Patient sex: F
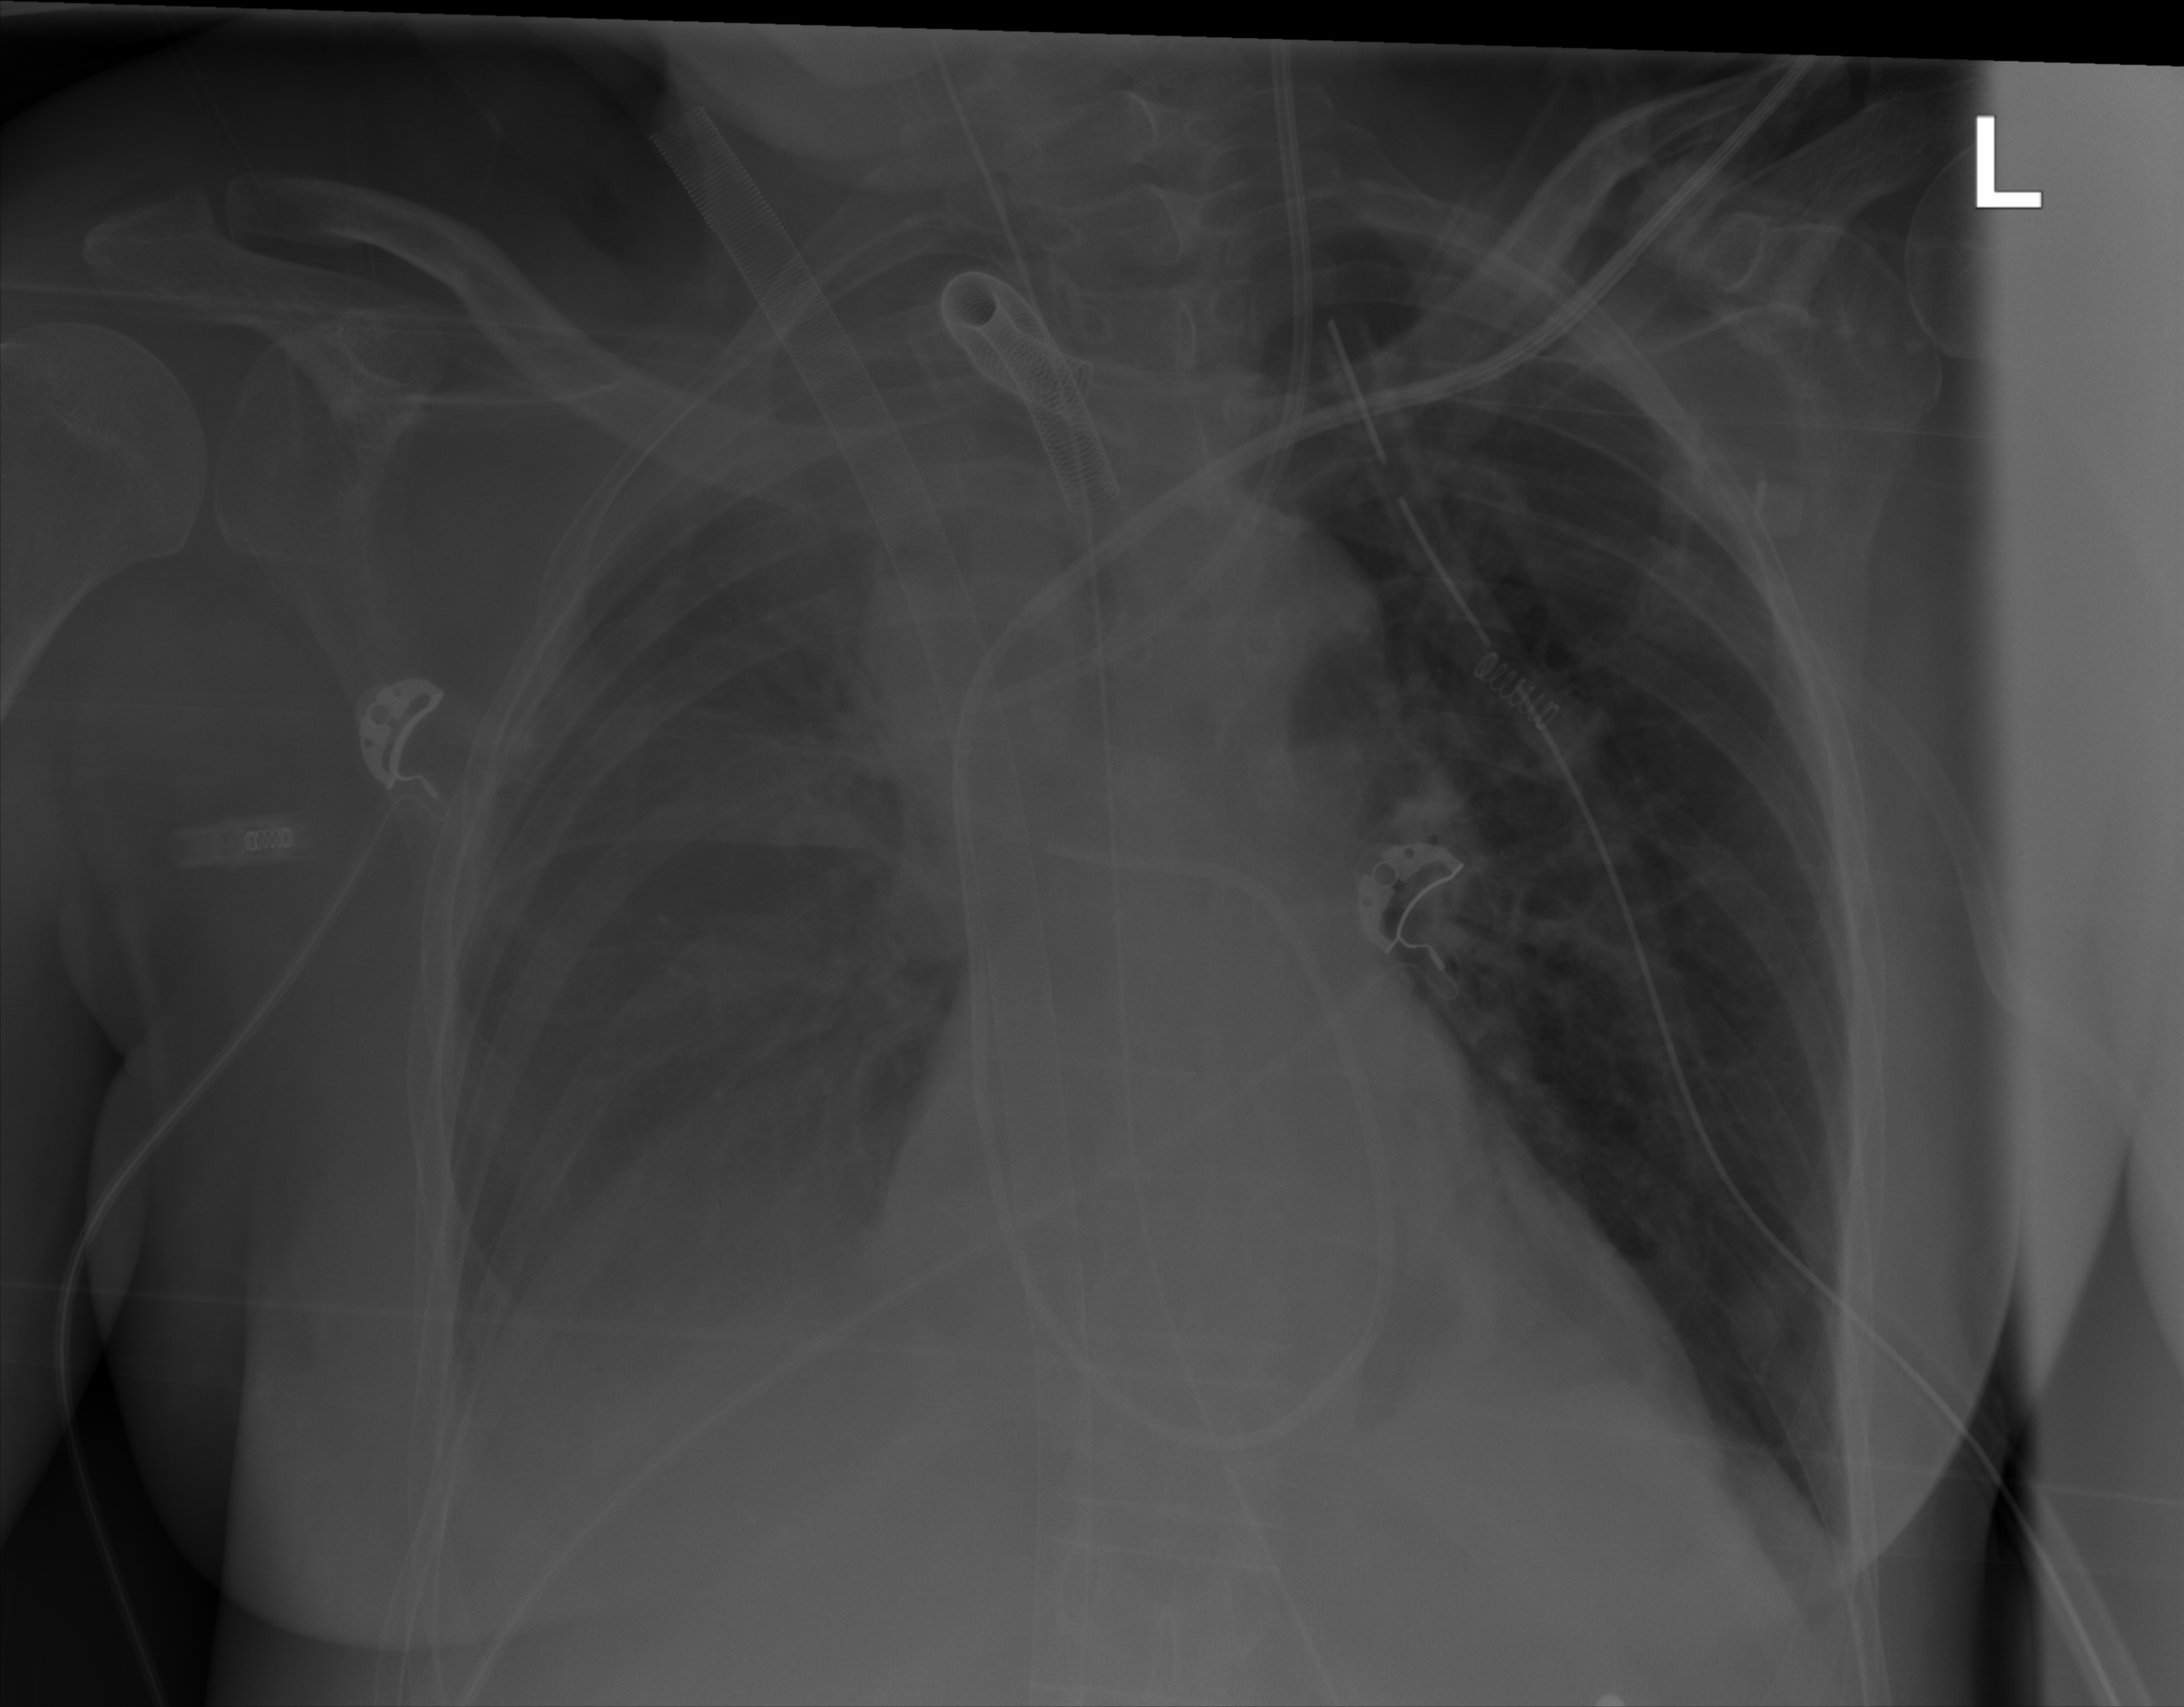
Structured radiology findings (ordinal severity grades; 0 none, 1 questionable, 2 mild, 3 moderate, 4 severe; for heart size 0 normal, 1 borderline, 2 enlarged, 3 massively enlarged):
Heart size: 0
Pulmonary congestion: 0
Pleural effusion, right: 3
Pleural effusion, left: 0
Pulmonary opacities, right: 0
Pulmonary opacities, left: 0
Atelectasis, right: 3
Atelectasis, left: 2